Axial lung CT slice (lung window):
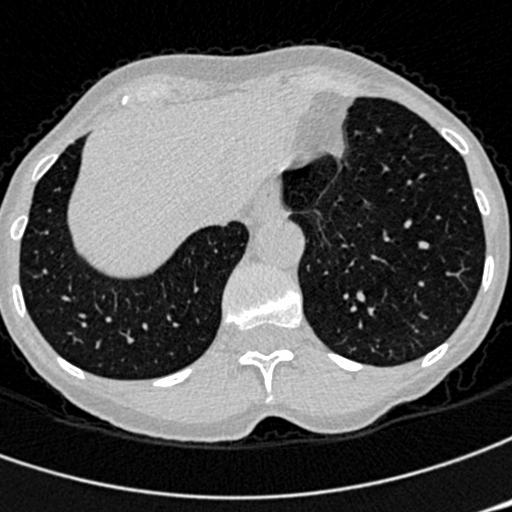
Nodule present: no